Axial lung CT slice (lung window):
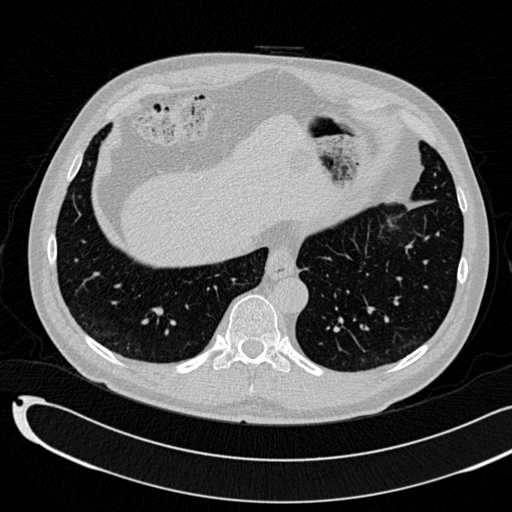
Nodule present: no